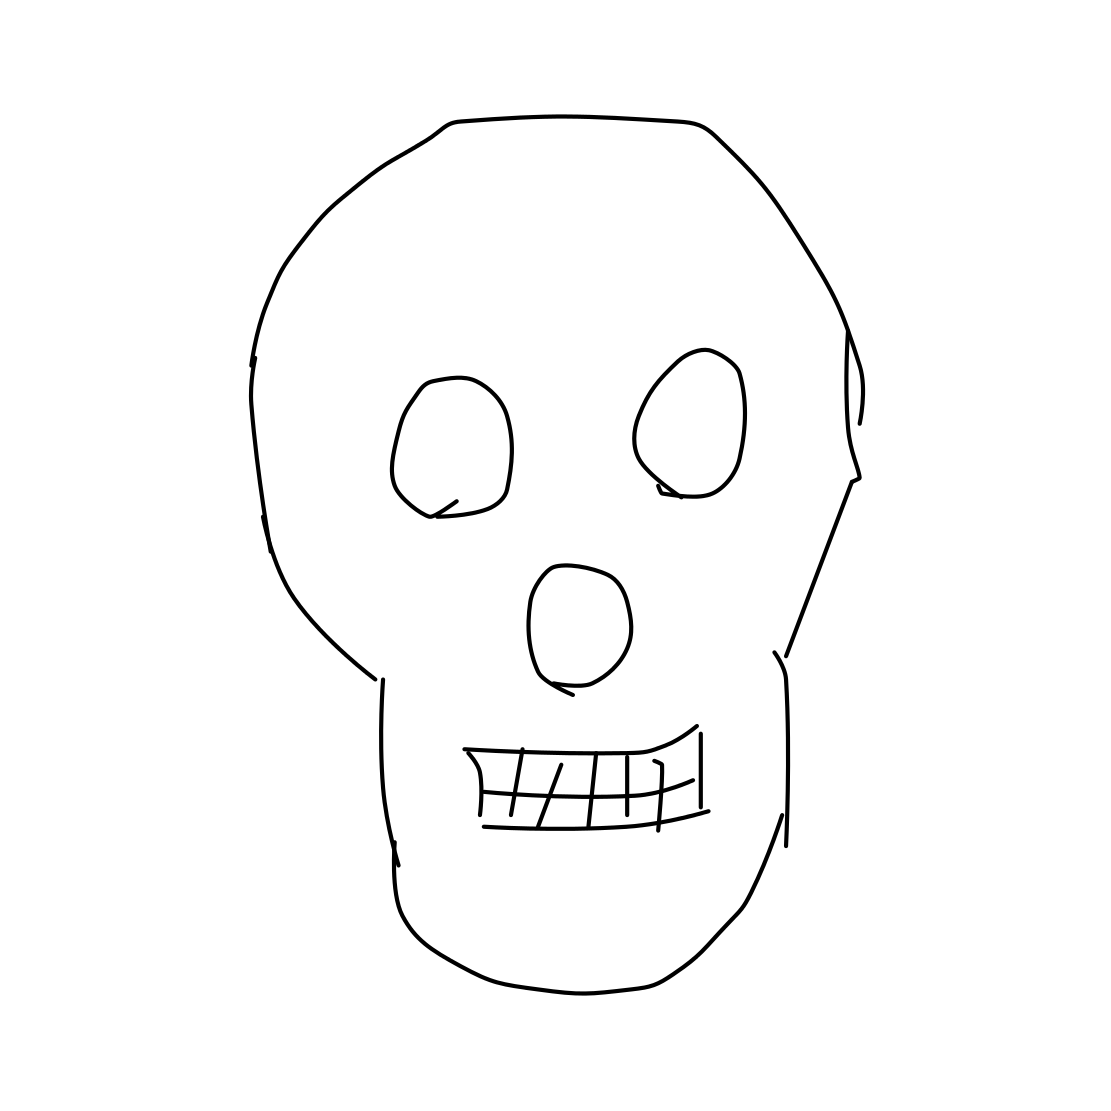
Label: skull